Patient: sex M, age 58
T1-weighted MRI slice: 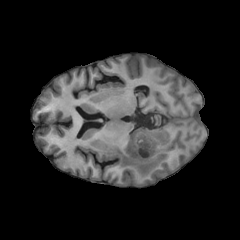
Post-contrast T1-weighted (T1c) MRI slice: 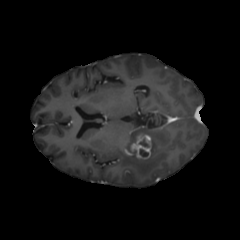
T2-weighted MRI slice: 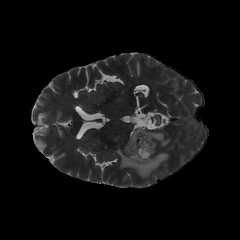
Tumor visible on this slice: yes
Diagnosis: Glioblastoma, IDH-wildtype
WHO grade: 4